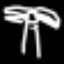
Label: palm tree